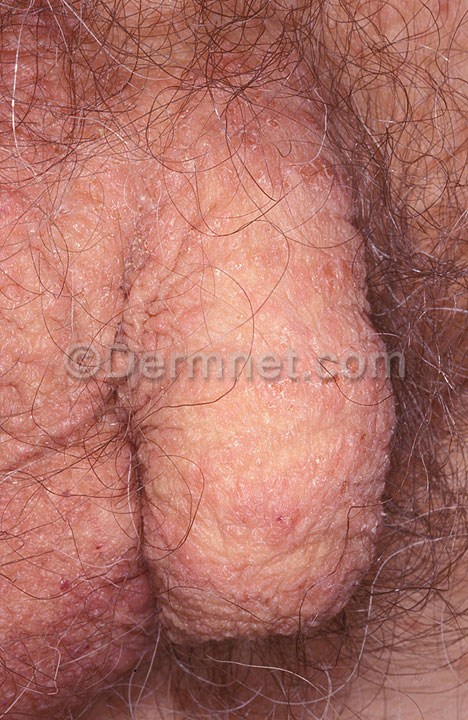
Disease: Scabies Lyme Disease and other Infestations and Bites